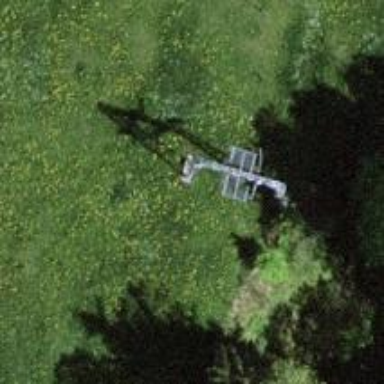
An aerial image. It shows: Pylon for aerialway.